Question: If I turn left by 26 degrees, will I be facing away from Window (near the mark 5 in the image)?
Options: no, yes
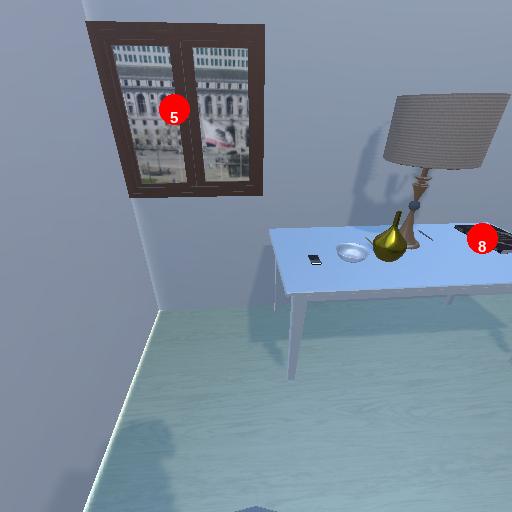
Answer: no